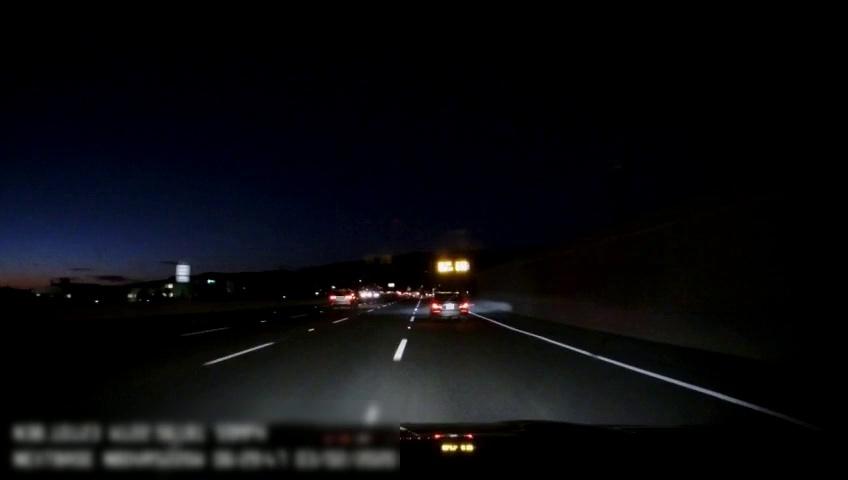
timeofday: Night
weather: Other
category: Drivable Space
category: Vehicles | Car
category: Vehicles | SUV
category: Lanes | Current Lane
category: Lanes | Alternate Lane
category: Lanes | Alternate Lane
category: Lanes | Alternate Lane